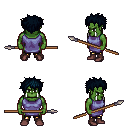
a pixel art fantasy rpg character, male body template, orc, green skin, chain tabard jacket, gold greaves, raven bedhead hairstyle, maroon shoes, spear, four views (front, back, left, right), 2x2 character sprite sheet, small pixel art, hard edges, no anti-aliasing